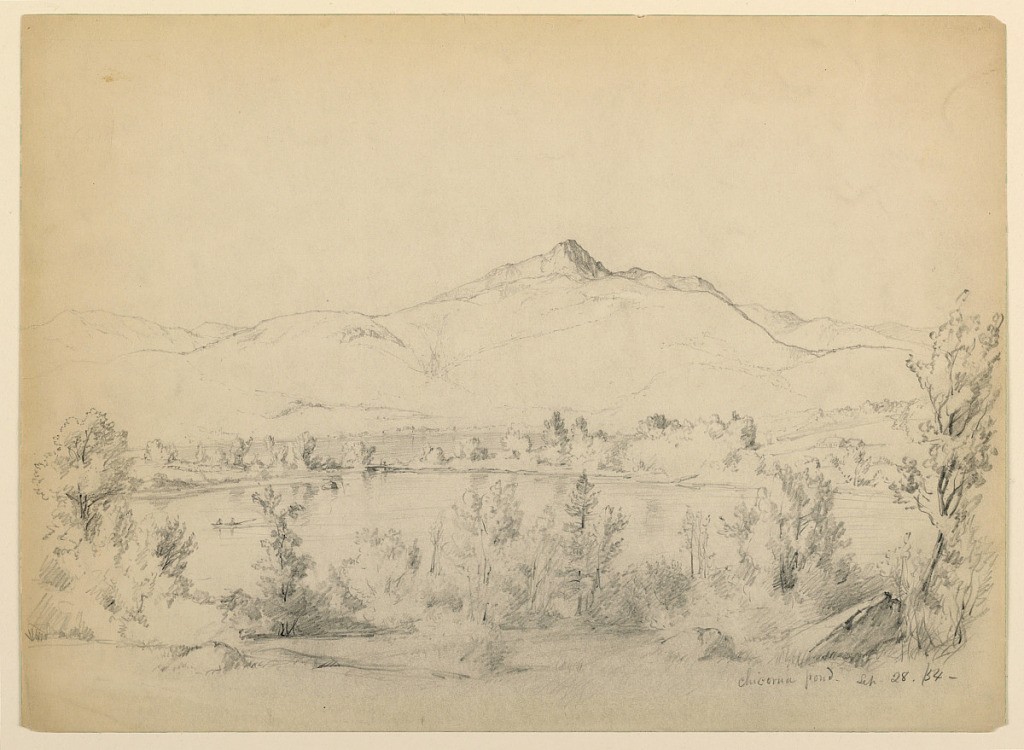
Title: Chocorua Pond and Mountain, New Hampshire
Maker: Daniel Huntington, American, 1816–1906
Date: September 28, 1854
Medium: Graphite on cream wove paper
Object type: Drawing
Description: A tree-lined shore with rowboat and fishermen on the water, and a mountain beyond.